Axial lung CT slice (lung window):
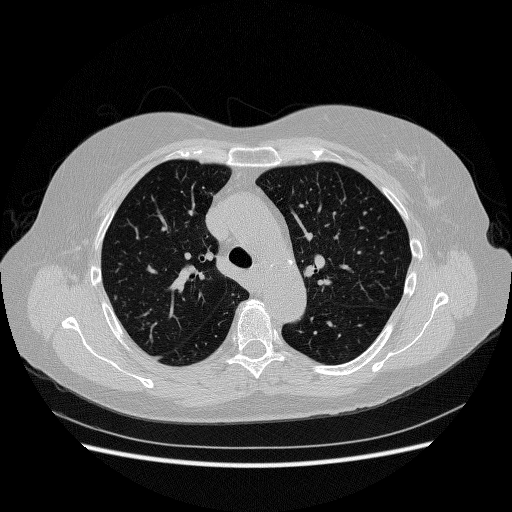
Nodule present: yes
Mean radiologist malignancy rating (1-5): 2.5